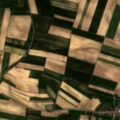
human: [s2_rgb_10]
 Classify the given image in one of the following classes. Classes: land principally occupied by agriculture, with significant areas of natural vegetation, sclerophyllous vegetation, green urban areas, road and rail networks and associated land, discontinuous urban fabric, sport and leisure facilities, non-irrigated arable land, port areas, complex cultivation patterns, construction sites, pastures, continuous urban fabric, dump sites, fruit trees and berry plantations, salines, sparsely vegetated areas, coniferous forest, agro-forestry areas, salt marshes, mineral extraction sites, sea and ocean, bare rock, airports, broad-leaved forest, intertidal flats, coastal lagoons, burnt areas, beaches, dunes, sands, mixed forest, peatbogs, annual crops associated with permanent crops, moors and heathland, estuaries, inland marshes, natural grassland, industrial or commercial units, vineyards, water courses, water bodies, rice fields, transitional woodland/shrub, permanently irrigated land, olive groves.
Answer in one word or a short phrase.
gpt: discontinuous urban fabric, non-irrigated arable land, land principally occupied by agriculture, with significant areas of natural vegetation